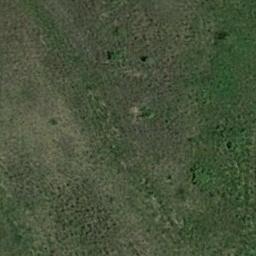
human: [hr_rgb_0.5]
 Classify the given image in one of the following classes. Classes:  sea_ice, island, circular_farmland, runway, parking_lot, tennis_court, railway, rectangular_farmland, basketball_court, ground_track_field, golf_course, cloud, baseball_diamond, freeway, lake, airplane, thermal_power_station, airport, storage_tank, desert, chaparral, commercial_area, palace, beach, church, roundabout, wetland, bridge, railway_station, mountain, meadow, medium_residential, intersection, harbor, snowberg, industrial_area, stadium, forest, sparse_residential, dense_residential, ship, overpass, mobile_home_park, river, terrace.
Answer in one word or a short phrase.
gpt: meadow